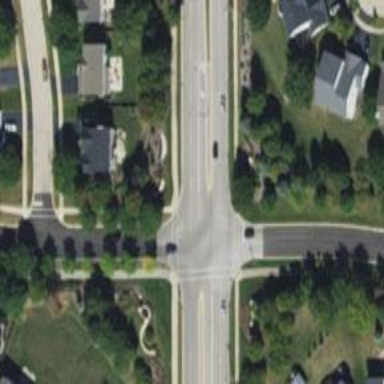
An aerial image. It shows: Road with stop sign.